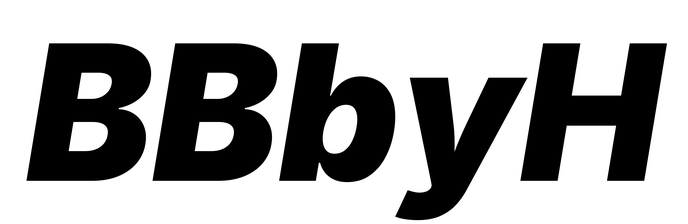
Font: Inter-Italic_Black_Italic